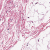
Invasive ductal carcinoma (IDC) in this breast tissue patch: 0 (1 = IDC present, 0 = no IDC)